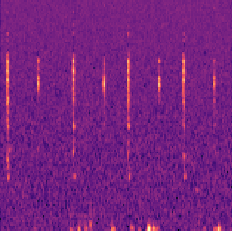
Sound class: Clock tick